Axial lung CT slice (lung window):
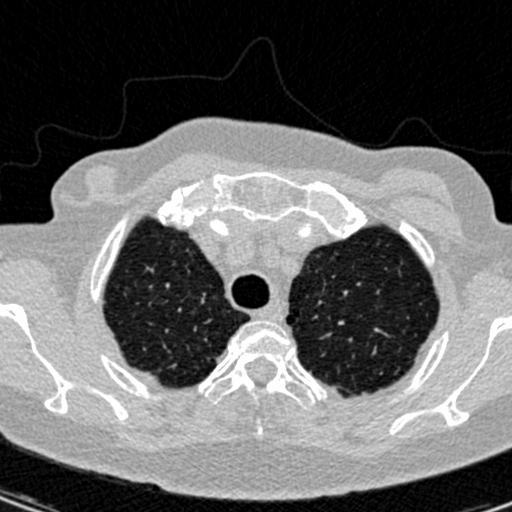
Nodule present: no